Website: walmart
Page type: billing-address
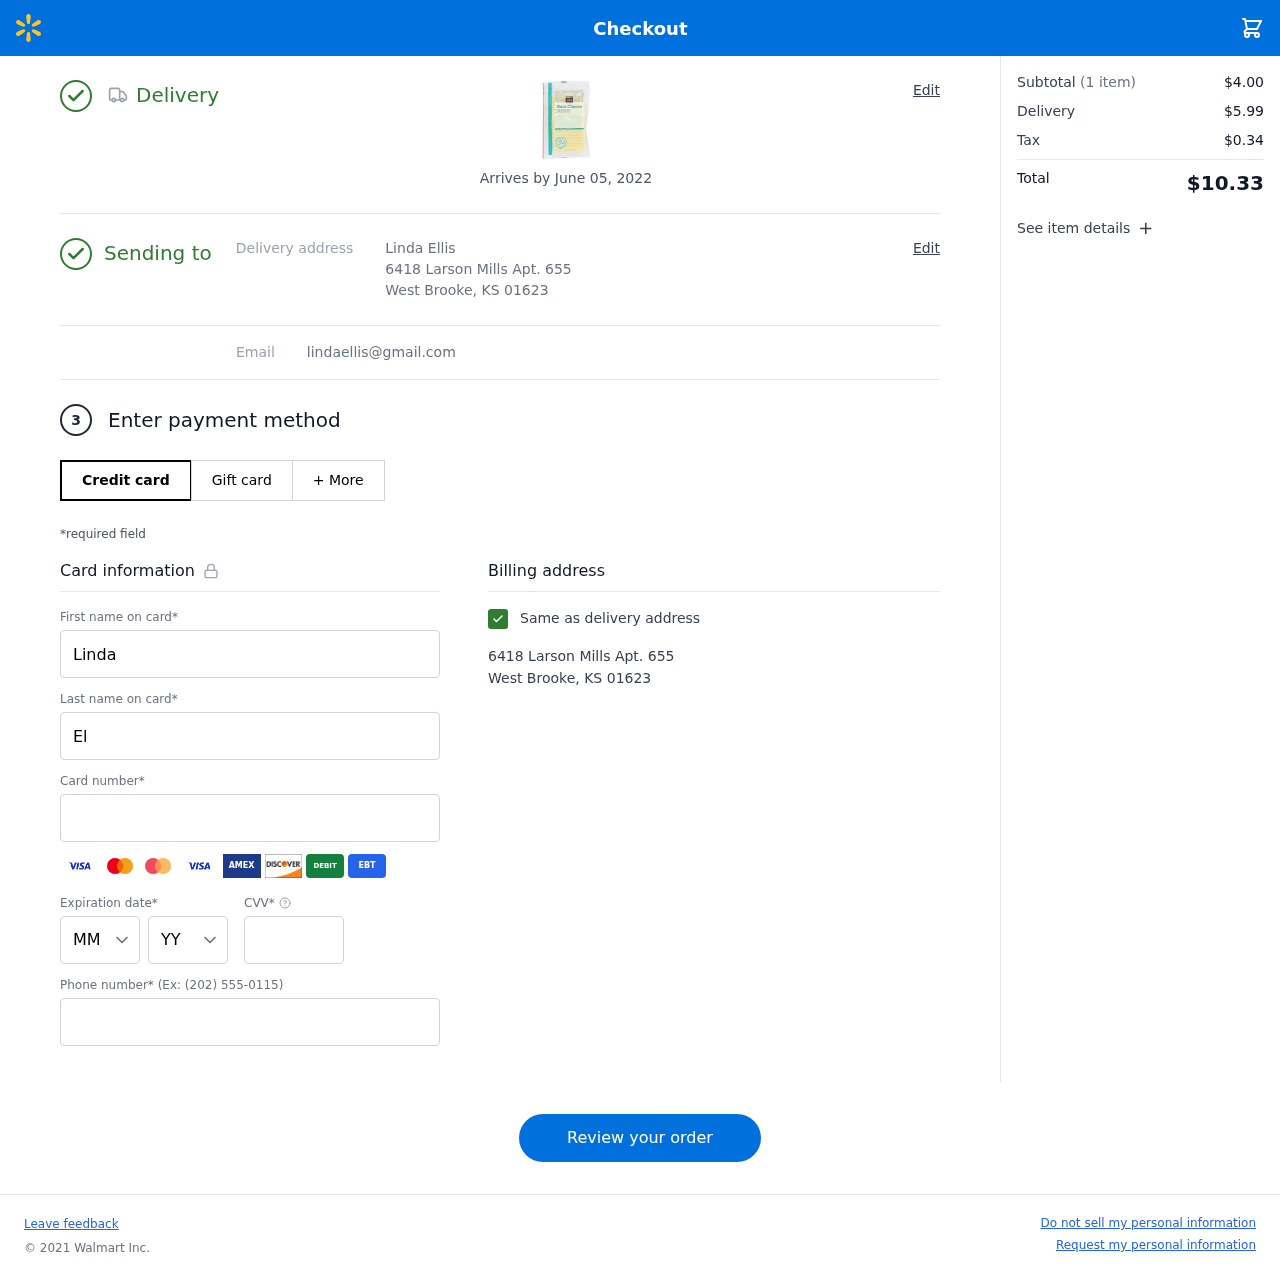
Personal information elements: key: PII_CARD_CVV
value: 9905
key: PII_CARD_EXPIRY_MONTH
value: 04
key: PII_CARD_EXPIRY_YEAR
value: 26
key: PII_CARD_NUMBER
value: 3781 5184 0747 120
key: PII_EMAIL
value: lindaellis@gmail.com
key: PII_FIRSTNAME
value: Linda
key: PII_FULLNAME
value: Linda Ellis
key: PII_LASTNAME
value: Ellis
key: PII_PHONE
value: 7017471692
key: PII_STREET
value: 6418 Larson Mills Apt. 655
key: PII_CITY_STATE_ZIP
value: West Brooke, KS 01623
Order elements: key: ORDER_DELIVERY_DATE
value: Arrives by June 05, 2022
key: ORDER_NUM_ITEMS
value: (1 item)
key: ORDER_SUBTOTAL
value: $4.00
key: ORDER_SHIPPING_COST
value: $5.99
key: ORDER_TAX
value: $0.34
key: ORDER_TOTAL
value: $10.33